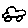
Label: car